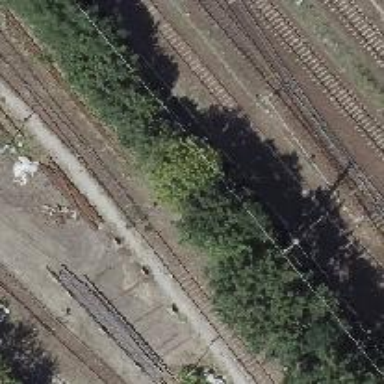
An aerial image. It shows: Railway switch.